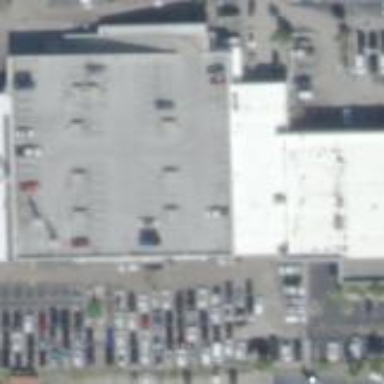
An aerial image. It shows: Car shop building.